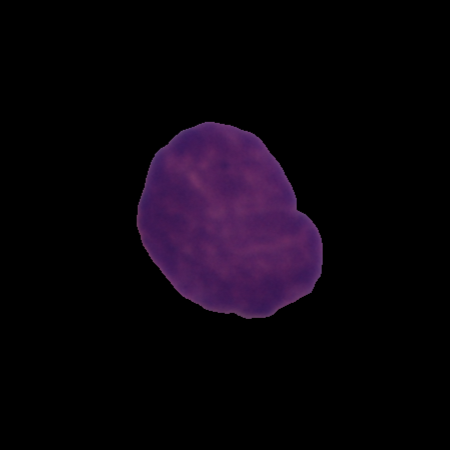
Label: cancer